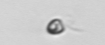
Label: Pyramimonas